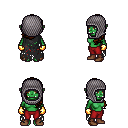
a pixel art fantasy rpg character, female body template, orc, green skin, black tattered cape, red pants, brown left-swept hairstyle, chain hood, gold gloves, brown shoes, four views (front, back, left, right), 2x2 character sprite sheet, small pixel art, hard edges, no anti-aliasing